Interaction volume radius: 10 \u00c5
Interaction volume height: 10 \u00c5
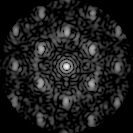
Disorder parameter: 0.4304